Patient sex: F
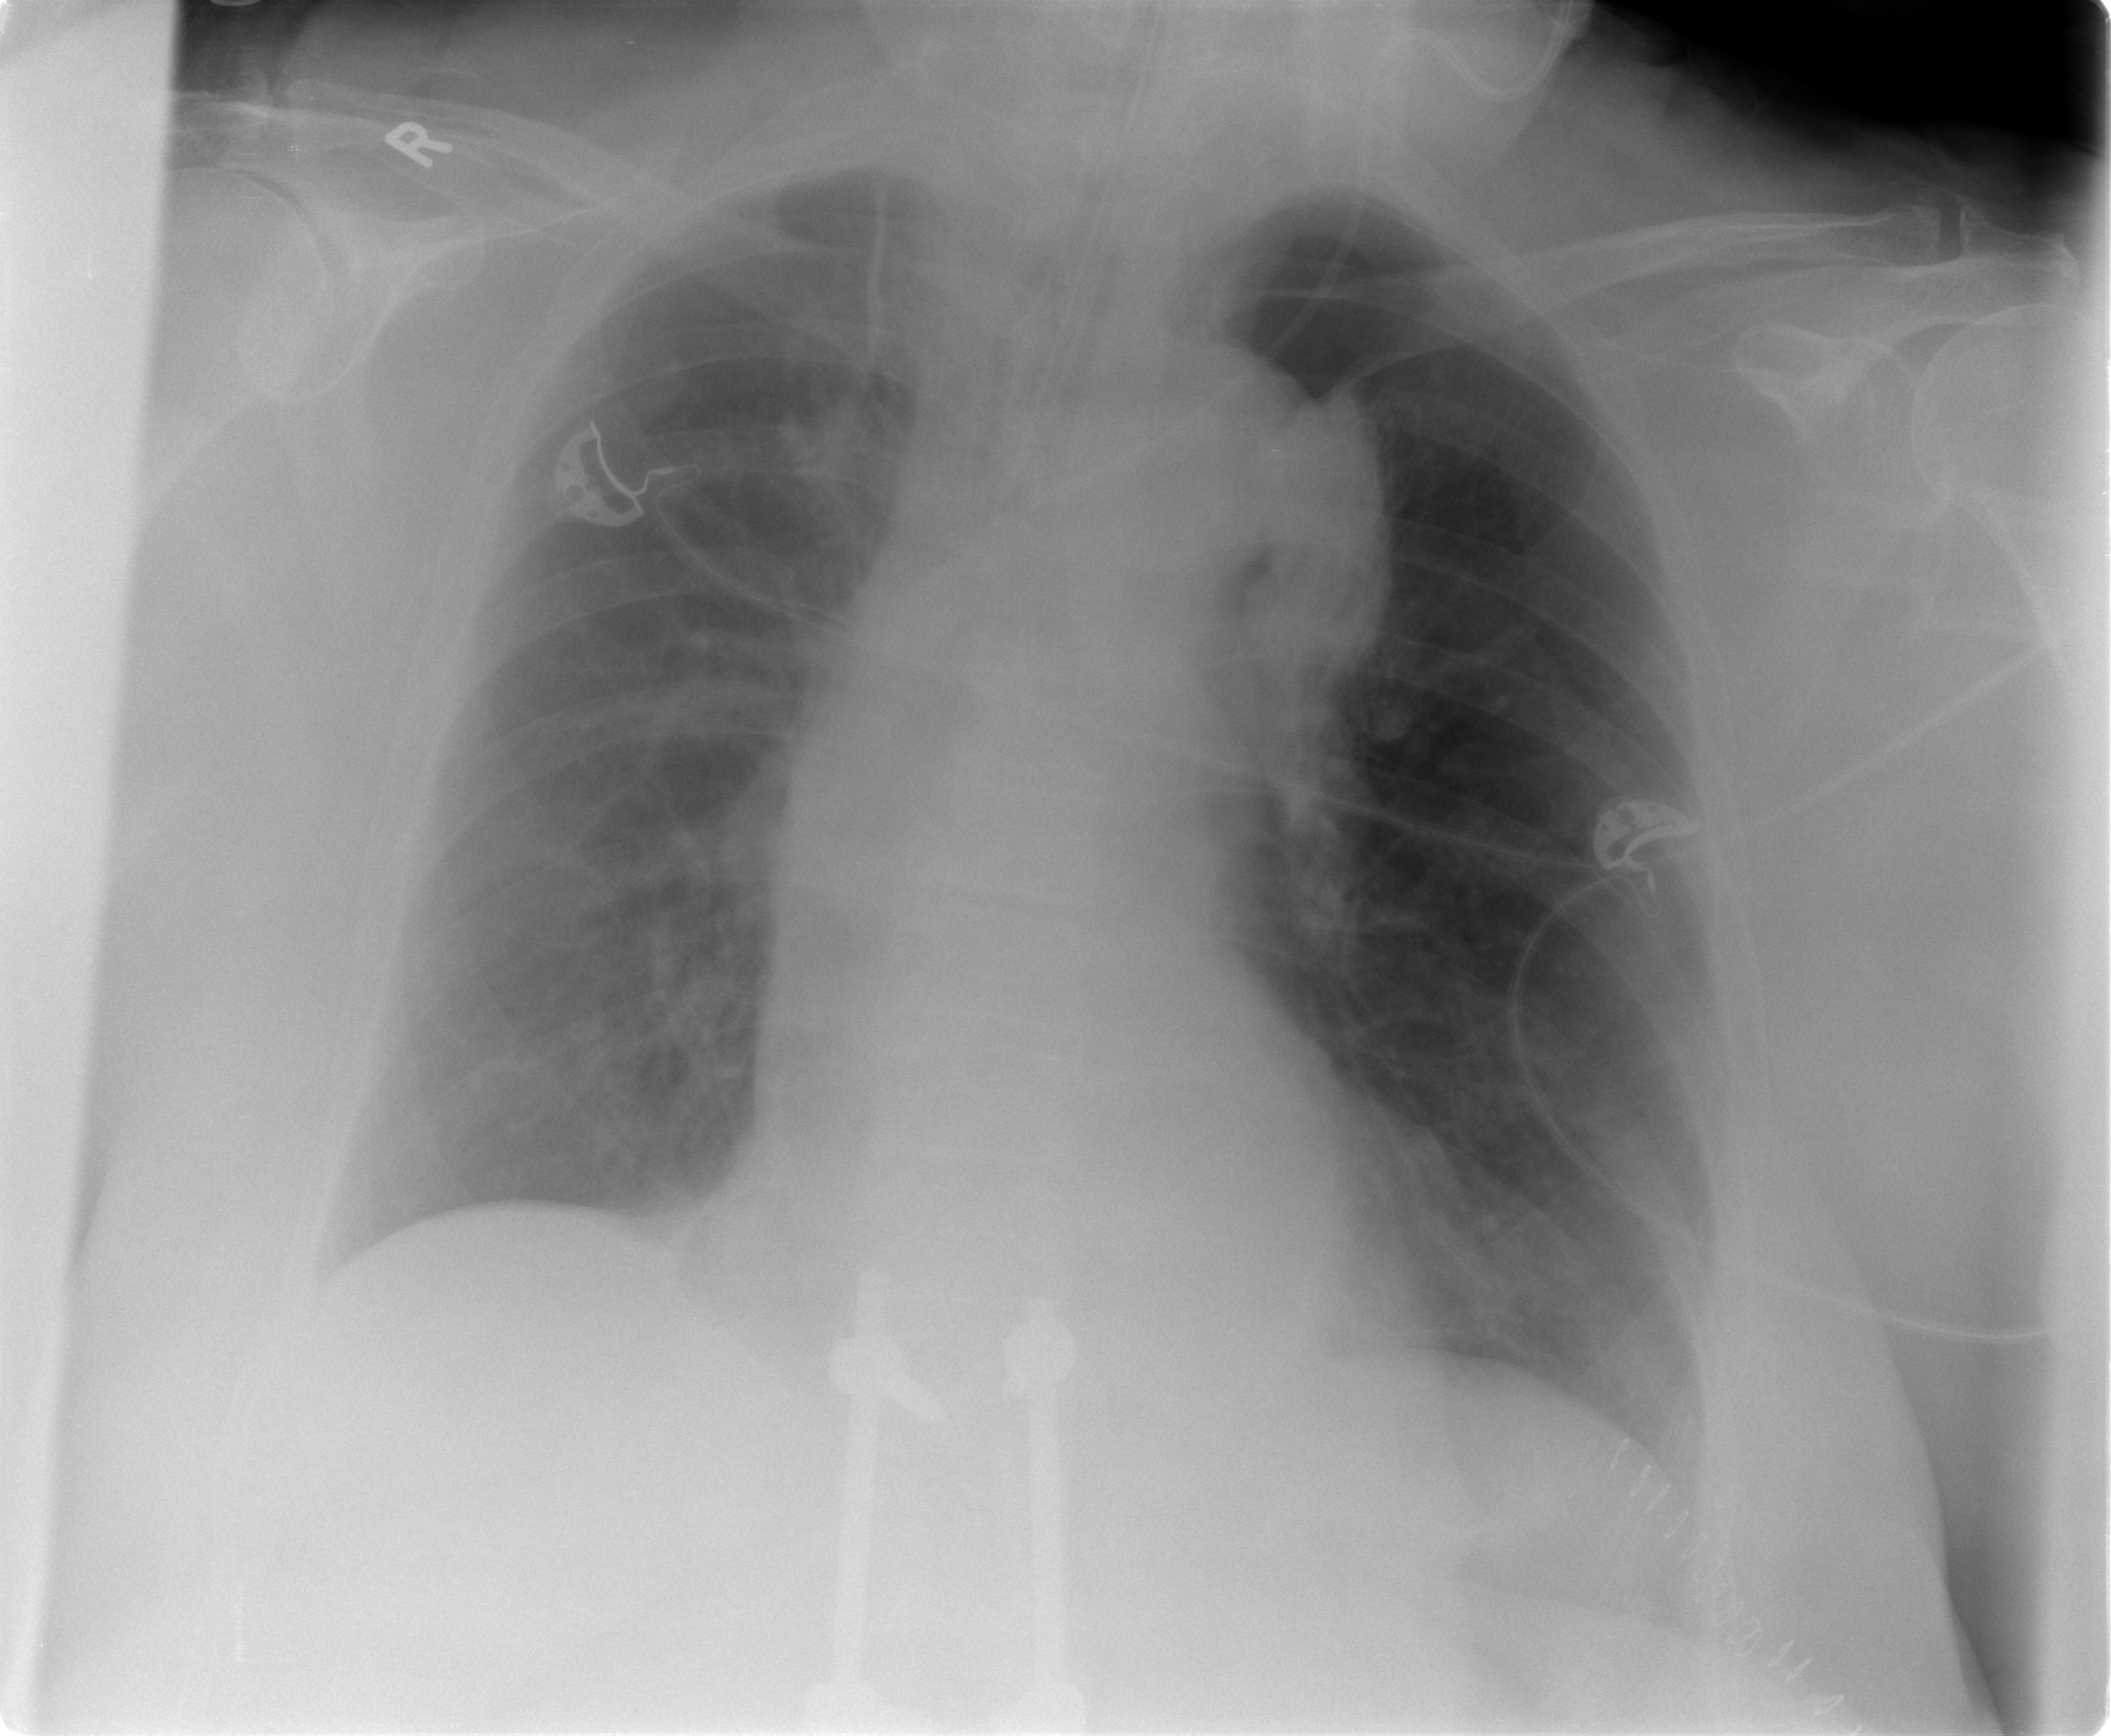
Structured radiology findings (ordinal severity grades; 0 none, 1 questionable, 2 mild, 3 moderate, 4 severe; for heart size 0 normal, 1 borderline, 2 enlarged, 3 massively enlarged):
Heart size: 0
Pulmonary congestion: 0
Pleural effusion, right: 0
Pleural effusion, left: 0
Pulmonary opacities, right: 0
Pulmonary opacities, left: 0
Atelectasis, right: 2
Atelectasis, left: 3